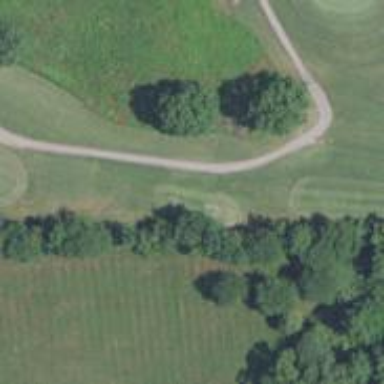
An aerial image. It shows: Path for both road and golf.